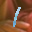
Label: 1